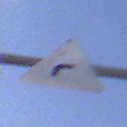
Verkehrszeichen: KurveRechts
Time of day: MorningAfternoon
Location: Outdoor (RoadRail)
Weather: PartlyCloudy
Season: NotSpecified
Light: Natural